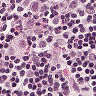
Metastatic tissue present: yes